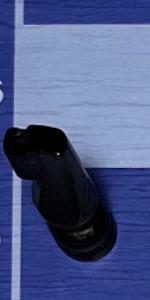
Label: Knight_Black